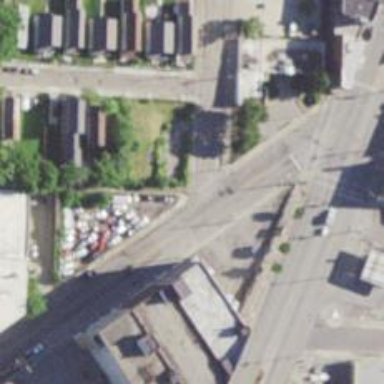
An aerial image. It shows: Alleyway designated as service road.